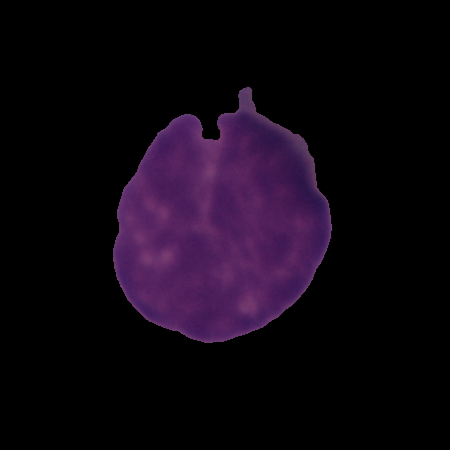
Label: cancer